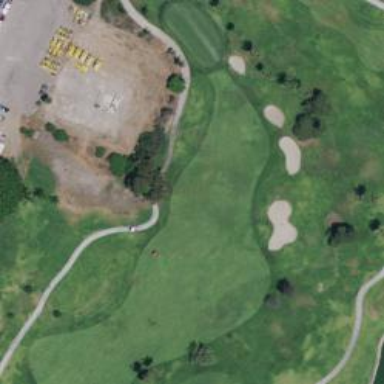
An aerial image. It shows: Path for golf carts.